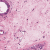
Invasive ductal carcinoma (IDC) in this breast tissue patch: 0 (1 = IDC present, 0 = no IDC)